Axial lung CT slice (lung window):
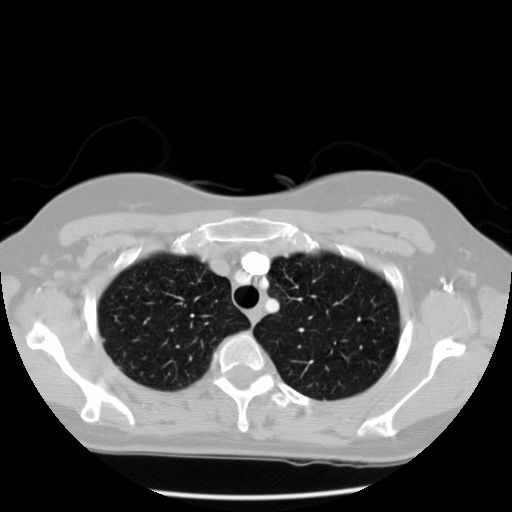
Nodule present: no